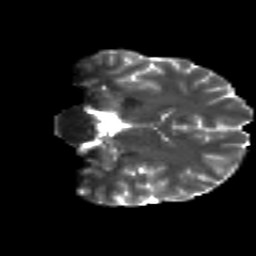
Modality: T2w
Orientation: coronal
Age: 22
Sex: male
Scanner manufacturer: siemens
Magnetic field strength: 3 T
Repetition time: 8.8 s
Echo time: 0.085 s